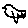
Label: bird